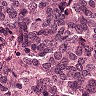
Metastatic tissue present: yes